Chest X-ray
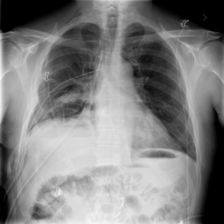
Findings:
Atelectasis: positive
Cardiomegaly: negative
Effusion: negative
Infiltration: negative
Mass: negative
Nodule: negative
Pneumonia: negative
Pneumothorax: negative
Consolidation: negative
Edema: negative
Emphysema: negative
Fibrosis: negative
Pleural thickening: negative
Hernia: negative